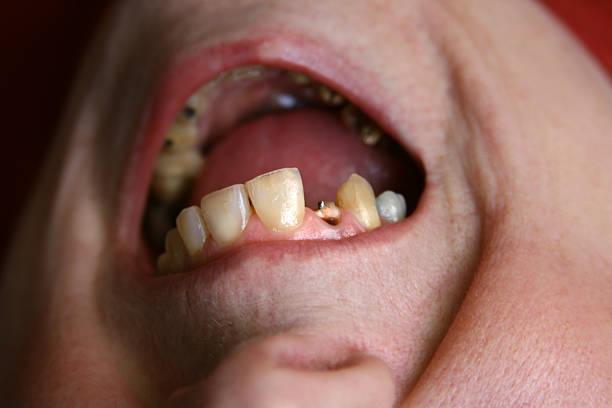
Condition: hypodontia